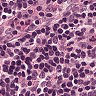
Metastatic tissue present: no